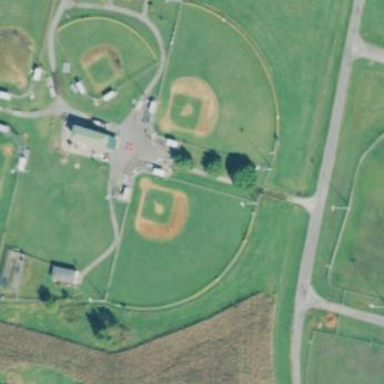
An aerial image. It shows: Baseball pitch for leisure and sports activities.